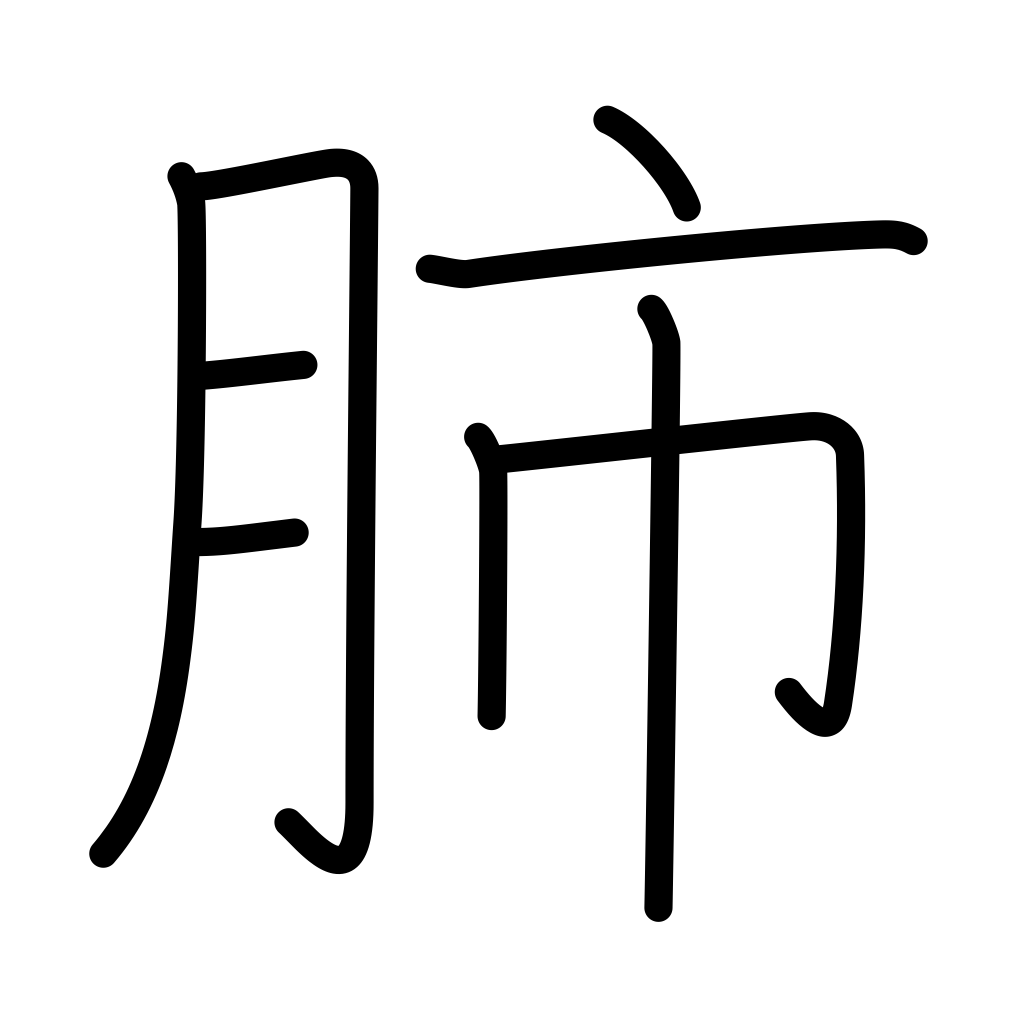
Meaning: lungs